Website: walmart
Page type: payment
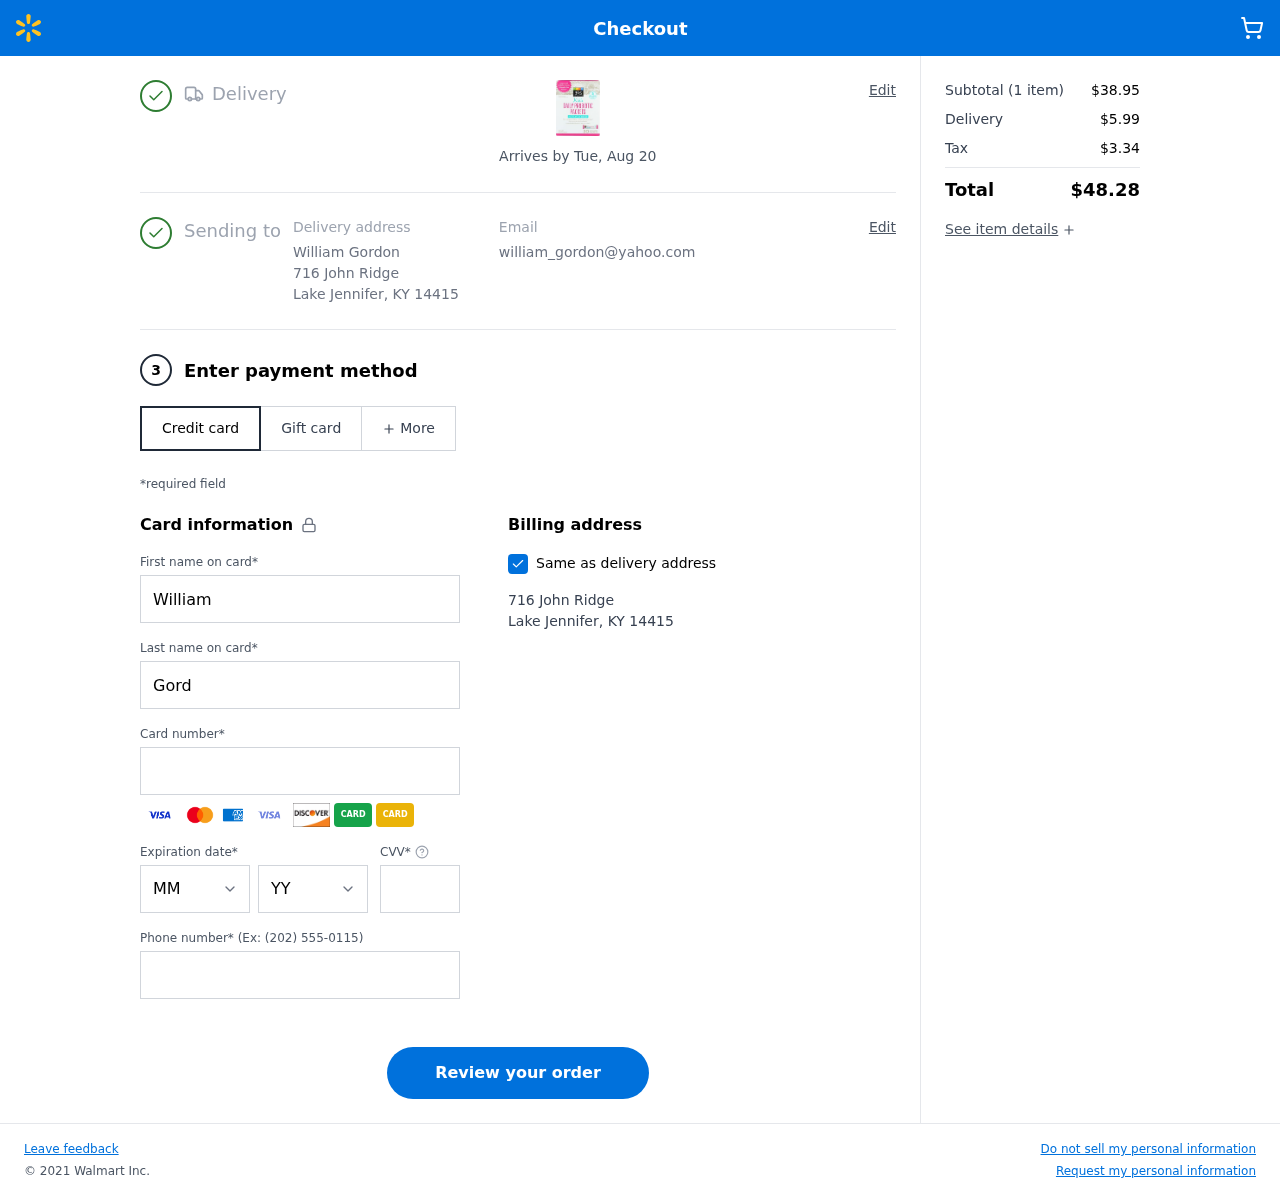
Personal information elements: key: PII_CARD_CVV
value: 116
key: PII_CARD_EXPIRY_MONTH
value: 05
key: PII_CARD_EXPIRY_YEAR
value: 28
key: PII_CARD_NUMBER
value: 4608 7273 5130 5194
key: PII_CITY
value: Lake Jennifer
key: PII_EMAIL
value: william_gordon@yahoo.com
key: PII_FIRSTNAME
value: William
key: PII_FULLNAME
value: William Gordon
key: PII_LASTNAME
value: Gordon
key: PII_PHONE
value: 7238049321
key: PII_POSTCODE
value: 14415
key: PII_STATE_ABBR
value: KY
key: PII_STREET
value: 716 John Ridge
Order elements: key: ORDER_DELIVERY_DATE
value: Arrives by Tue, Aug 20
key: ORDER_NUM_ITEMS
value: (1 item)
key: ORDER_SUBTOTAL
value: $38.95
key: ORDER_SHIPPING_COST
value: $5.99
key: ORDER_TAX
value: $3.34
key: ORDER_TOTAL
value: $48.28